Шар массой $m=80~\text{кг}$ и радиусом $R=20~\text{см}$ закручен вокруг горизонтальной оси с угловой скоростью $\omega$ и отпущен без начальной скорости над неподвижной тележкой массой $M=200~\text{кг}$ с высоты $h=1{,}25~\text{м}$. Шар ударяет точно в центр тележки. Ее продольная ось лежит в плоскости вращения шара. Удар происходит за очень короткое время. Деформация тележки при ударе абсолютно упругая. Проскальзывание между шаром и поверхностью тележки продолжается в течение всего времени соударения. Коэффициент трения скольжения $\mu=0{,}1$. Трением качения между колесами тележки и столом можно пренебречь. Шар отскакивает от тележки и снова падает на нее. Ускорение свободного падения $g=10~\text{м}/\text{с}^2$.
Какова минимально возможная длина $L_{min}$ тележки?
Какова минимально возможная начальная угловая скорость $\omega_{min}$ шара? Далее во всех пунктах считайте, что шар начинает движение с минимально возможной угловой скоростью $\omega_{min}$ (из пункта $\mathrm{A2}$).
Определите потери механической энергии при первом и втором соударениях $\Delta{E}_1$ и $\Delta{E}_2$ соответственно.
Найдите работы сил трения, действующих со стороны шара на тележку $A_{\text{шт}}$ и со стороны тележки на шар $A_{\text{тш}}$.
Какую энергию поступательного движения $K_\text{ш}$ и $K_\text{т}$ за время соударения приобрело каждое из тел?
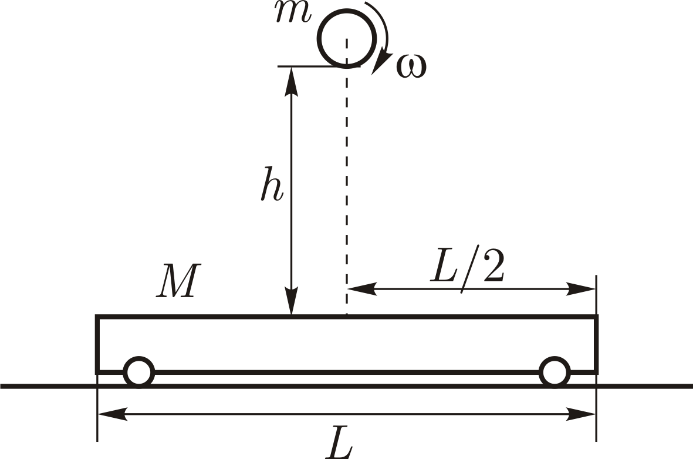
Какова минимально возможная длина $L_{min}$ тележки?
Решение: Прямо перед ударом скорость центра шара направлена вертикально вниз и равна:$$v_0=\sqrt{2gh}{.}$$Введём систему координат $xy$, где ось $x$ направлена вправо, а ось $y$ — вертикально вверх.Поскольку удар упругий — перпендикулярные плоскости тележки компоненты скорости центра шара прямо перед соударением и сразу после него равны по модулю. Тогда изменение импульса шара в проекции на ось $y$ составляет:$$\Delta{p}_y=2mv_0=2m\sqrt{2gh}=\int\limits_{0}^{\tau}Ndt{.}$$Поскольку шар всегда проскальзывал по тележке — проекция на ось $x$ силы трения, действующей на шар, всегда равна $\mu N$. Таким образом, изменение импульса шара в проекции на ось $x$ составляет:$$\Delta{p}_x=mv_x=\int\limits_{0}^{\tau}\mu Ndt=\mu\int\limits_{0}^{\tau}Ndt=\mu\Delta{p}_x=2\mu m\sqrt{2gh}\Rightarrow v_x=2\mu\sqrt{2gh}{.}$$Поскольку трением качения можно пренебречь — для системы, состоящей из тележки и шара выполняется закон сохранения импульса в проекции на ось $x$:$$mv_x+Mu_x=0\Rightarrow u_x=-\cfrac{mv_x}{M}{.}$$Перейдём в систему отсчёта, связанную с тележкой, после соударения. В данной системе отсчёта сразу после соударения центр шара движется со скоростью, компоненты которой составляют:$$v_{\text{отн}(y)}=v_y=\sqrt{2gh}\qquad v_{\text{отн}(x)}=v_x-u_x=v_x\left(1+\cfrac{m}{M}\right)=2\mu\sqrt{2gh}\left(1+\cfrac{m}{M}\right){.}$$Длина $L$ тележки должна удовлетворять условию:$$\cfrac{L}{2}\geq v_{\text{отн}(x)}t_\text{пол}{,}$$где $t_\text{пол}$ — время полёта шара между соударениями, для которого имеем:$$t_\text{пол}=\cfrac{2v_0}{g}{.}$$Таким образом:$$L_{min}=\cfrac{4v_{\text{отн}(x)}v_0}{g}{.}$$Подставляя $v_{\text{отн}(x)}$, находим:
Ответ: $$L_{min}=16\mu h\left(1+\cfrac{m}{M}\right)=2{.}8~\text{м}{.}$$

Какова минимально возможная начальная угловая скорость $\omega_{min}$ шара?
Решение: Пусть $\omega'$ — угловая скорость шара сразу после соударения. Поскольку шар проскальзывал по тележке в течение всего времени соударения — величина $\omega'$ должна быть такой, что проекция на ось $x$ скорости тележки всегда должна быть не меньше соответствующей проекции скорости точки шара, в которой он касается тележки:$$v_x-\omega' R\operatorname{<}u_x\Rightarrow \omega'\geq\cfrac{v_x}{R}\left(1+\cfrac{m}{M}\right){.}$$Запишем уравнение динамики вращательного движения относительно центра масс шара:$$I\dot\omega=-F_{\text{тр}(x)}R\Rightarrow I(\omega-\omega')=\cfrac{2mR^2(\omega-\omega')}{5}=\int\limits_{0}^{\tau}\mu NRdt=R\Delta{p}_x=mv_xR{,}$$откуда:$$\omega'=\omega-\cfrac{5v_x}{2R}\Rightarrow \omega\geq \cfrac{v_x}{R}\left(\cfrac{7}{2}+\cfrac{m}{M}\right){.}$$Минимальная угловая скорость достигается при знаке равенства и составляет:
Ответ: $$\omega_{min}=\cfrac{2\mu\sqrt{2gh}}{R}\left(\cfrac{7}{2}+\cfrac{m}{M}\right)=19{.}5~\text{рад}/\text{с}{.}$$

Определите потери механической энергии при первом и втором соударениях $\Delta{E}_1$ и $\Delta{E}_2$ соответственно.
Решение: Из закона сохранения механической энергии получим:$$\cfrac{mv^2_{y(0)}}{2}+\cfrac{I\omega^2_{min}}{2}=\cfrac{mv^2_x}{2}+\cfrac{mv^2_y}{2}+\cfrac{I\omega^2_y}{2}+\cfrac{Mu^2_x}{2}+\Delta{E}_1{.}$$При ударе квадрат вертикальной компоненты сохраняется, поэтому:$$\Delta{E}_1=\cfrac{I\omega^2_{min}}{2}-\cfrac{I\omega^2}{2}-\cfrac{mv^2_x}{2}-\cfrac{Mu^2_x}{2}{.}$$Подставляя полученные ранее величины, находим: Поскольку при втором ударе проскальзывания нет — потери энергии равны нулю, поскольку удар является упругим.
Ответ: $$\Delta{E}_1=4\mu^2mgh\left(\cfrac{2}{5}\left(\cfrac{7}{2}+\cfrac{m}{M}\right)^2-\cfrac{2}{5}\left(1+\cfrac{m}{M}\right)^2-1-\cfrac{m}{M}\right)=4\mu^2mgh\left(\cfrac{7}{2}+\cfrac{m}{M}\right)=156~\text{Дж}{.}$$  Поскольку при втором ударе проскальзывания нет — потери энергии равны нулю, поскольку удар является упругим.
Ответ: $$\Delta{E}_2=0{.}$$

Найдите работы сил трения, действующих со стороны шара на тележку $A_{\text{шт}}$ и со стороны тележки на шар $A_{\text{тш}}$.
Решение: Из теоремы об изменении кинетической энергии:$$A_\text{шт}=K_\text{т}=\cfrac{Mu^2_x}{2}{.}$$Таким образом: Из теоремы об изменении кинетической энергии для шара:$$A_\text{тш}=K_\text{ш}-K_{\text{ш}(0)}=\cfrac{I\omega^2}{2}+\cfrac{m^2v^2_x}{2}-\cfrac{I\omega^2_{min}}{2}{.}$$Также последнее соотношение можно получить из суммарной работы внутренних сил:$$A_\text{шт}+A_\text{тш}=-\Delta{E}_1=\cfrac{I\omega^2}{2}+\cfrac{mv^2_x}{2}+\cfrac{Mu^2_x}{2}-\cfrac{I\omega^2_{min}}{2}{.}$$Таким образом:
Ответ: $$A_\text{шт}=\cfrac{4\mu^2m^2gh}{M}=16~\text{Дж}{.}$$  Из теоремы об изменении кинетической энергии для шара:$$A_\text{тш}=K_\text{ш}-K_{\text{ш}(0)}=\cfrac{I\omega^2}{2}+\cfrac{m^2v^2_x}{2}-\cfrac{I\omega^2_{min}}{2}{.}$$Также последнее соотношение можно получить из суммарной работы внутренних сил:$$A_\text{шт}+A_\text{тш}=-\Delta{E}_1=\cfrac{I\omega^2}{2}+\cfrac{mv^2_x}{2}+\cfrac{Mu^2_x}{2}-\cfrac{I\omega^2_{min}}{2}{.}$$Таким образом:
Ответ: $$A_\text{тш}=-4\mu^2mgh\left(\cfrac{7}{2}+\cfrac{2m}{M}\right)=-172~\text{Дж}{.}$$

Какую энергию поступательного движения $K_\text{ш}$ и $K_\text{т}$ за время соударения приобрело каждое из тел?
Решение: Поскольку тележка не вращается — её кинетическая энергия равна энергии поступательного движения, поэтому: За время соударения кинетическая энергия поступательного движения шара изменяется на величину:$$K_\text{ш}=\cfrac{mv^2_x}{2}{,}$$откуда:
Ответ: $$K_\text{т}=\cfrac{4\mu^2m^2gh}{M}=16~\text{Дж}{.}$$  За время соударения кинетическая энергия поступательного движения шара изменяется на величину:$$K_\text{ш}=\cfrac{mv^2_x}{2}{,}$$откуда:
Ответ: $$K_\text{ш}=4\mu^2mgh=40~\text{Дж}{.}$$
Темы:
T, Механика, ЗСЭ, 2018, Сборы XY, X, Вращательное движение, Динамика твердого тела